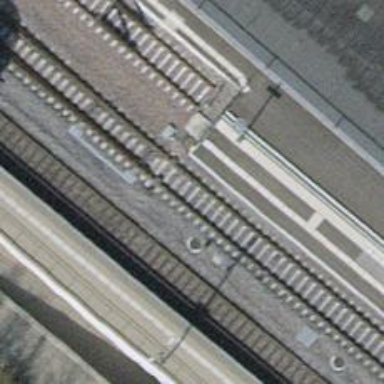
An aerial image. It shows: Stop position for public transport on the railway.